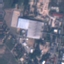
Label: Industrial